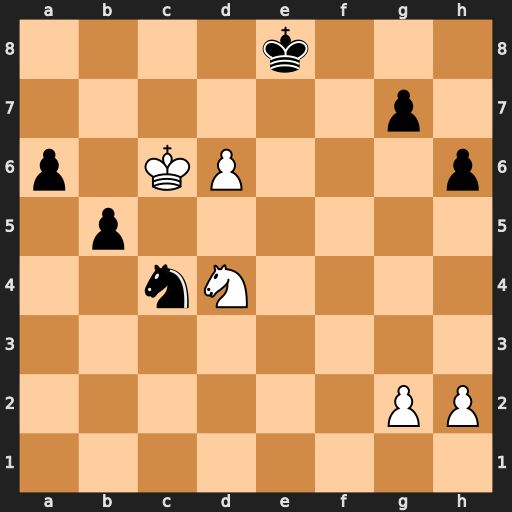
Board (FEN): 4k3/6p1/p1KP3p/1p6/2nN4/8/6PP/8
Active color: w
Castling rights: -
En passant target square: -
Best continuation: d7+ Kd8 Ne6+